Interaction volume radius: 5 \u00c5
Interaction volume height: 25 \u00c5
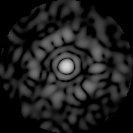
Disorder parameter: 0.8478